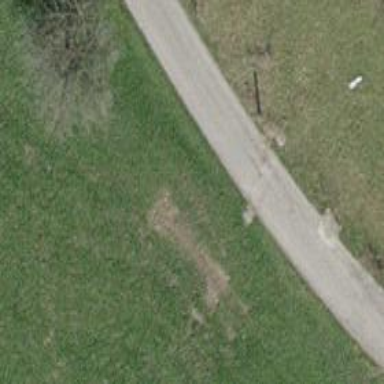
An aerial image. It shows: Unclassified road with paved surface.